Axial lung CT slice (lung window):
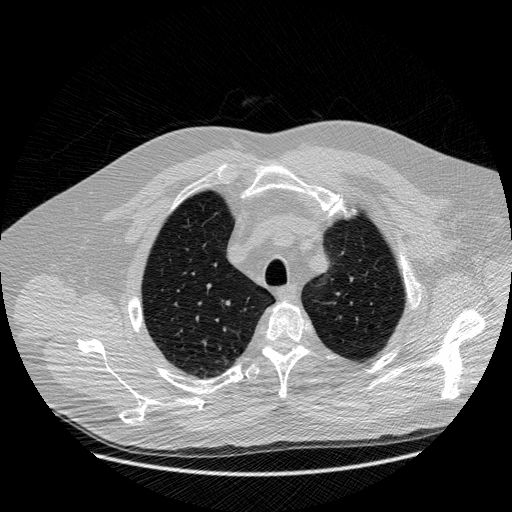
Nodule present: no